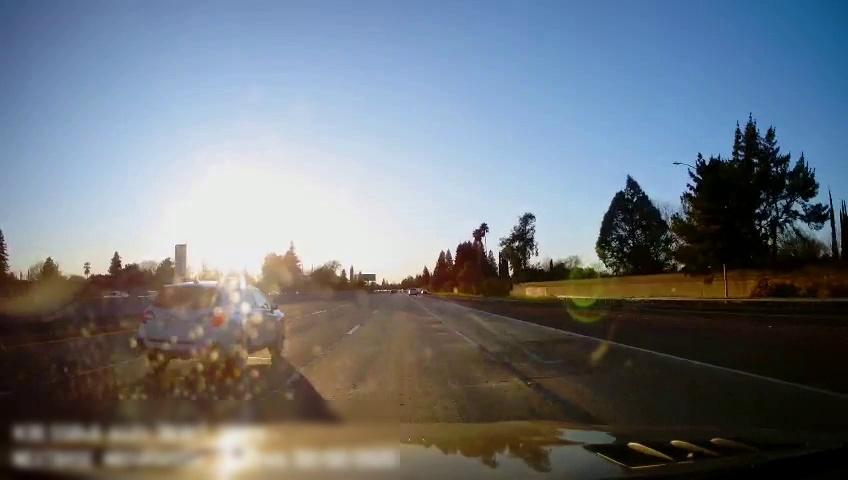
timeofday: Day
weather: Sunny
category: Drivable Space
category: Vehicles | Truck
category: Vehicles | SUV
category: Vehicles | Car
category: Vehicles | Car
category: Lanes | Alternate Lane
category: Lanes | Alternate Lane
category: Lanes | Current Lane
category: Lanes | Current Lane
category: Lanes | Alternate Lane
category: Traffic | Signs